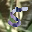
Label: 5